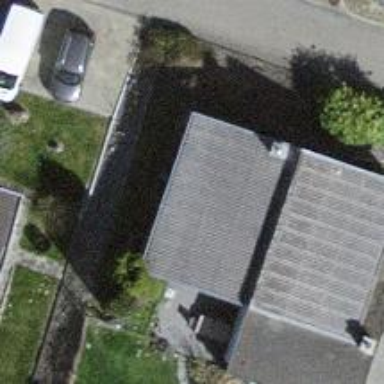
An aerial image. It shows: Simple house.